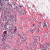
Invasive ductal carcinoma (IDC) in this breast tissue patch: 0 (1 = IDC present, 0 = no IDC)